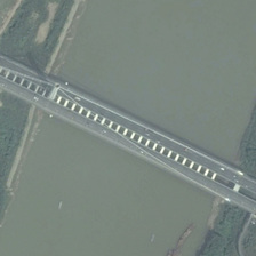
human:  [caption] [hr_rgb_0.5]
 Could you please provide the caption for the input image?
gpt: the suspension bridge joins the banks covered by trees .

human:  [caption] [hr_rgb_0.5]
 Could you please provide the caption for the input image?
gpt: the rope bridge spanning the wide river connects the green banks .

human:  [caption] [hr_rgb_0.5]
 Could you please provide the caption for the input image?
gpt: a river spanning bridge connects two plains .

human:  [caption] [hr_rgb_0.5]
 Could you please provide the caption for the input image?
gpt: a single tower stayed cable bridge is across the river with trees growing on both sides .

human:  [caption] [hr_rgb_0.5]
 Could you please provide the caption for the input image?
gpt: some green plants are in two sides of a river with a bridge over it .